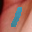
Label: 1